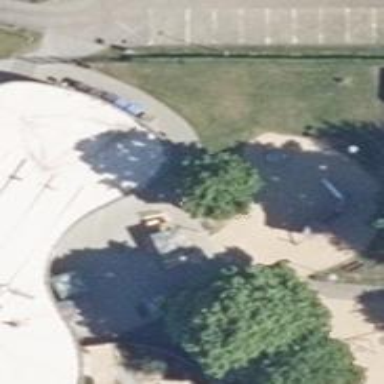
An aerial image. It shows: Playground area for leisure land.